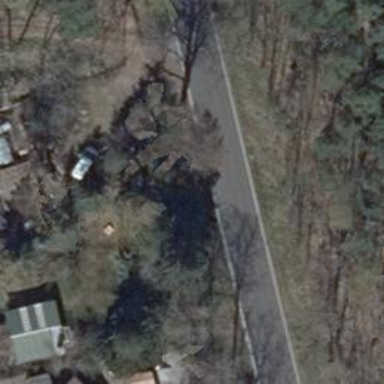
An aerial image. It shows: Secondary road with asphalt surface.